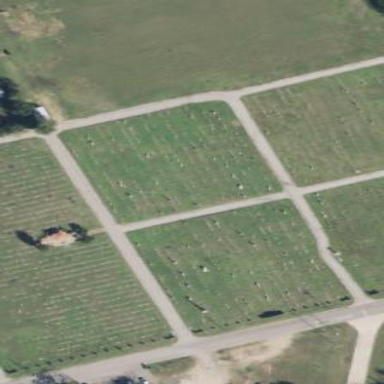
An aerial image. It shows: Cemetery.